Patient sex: M
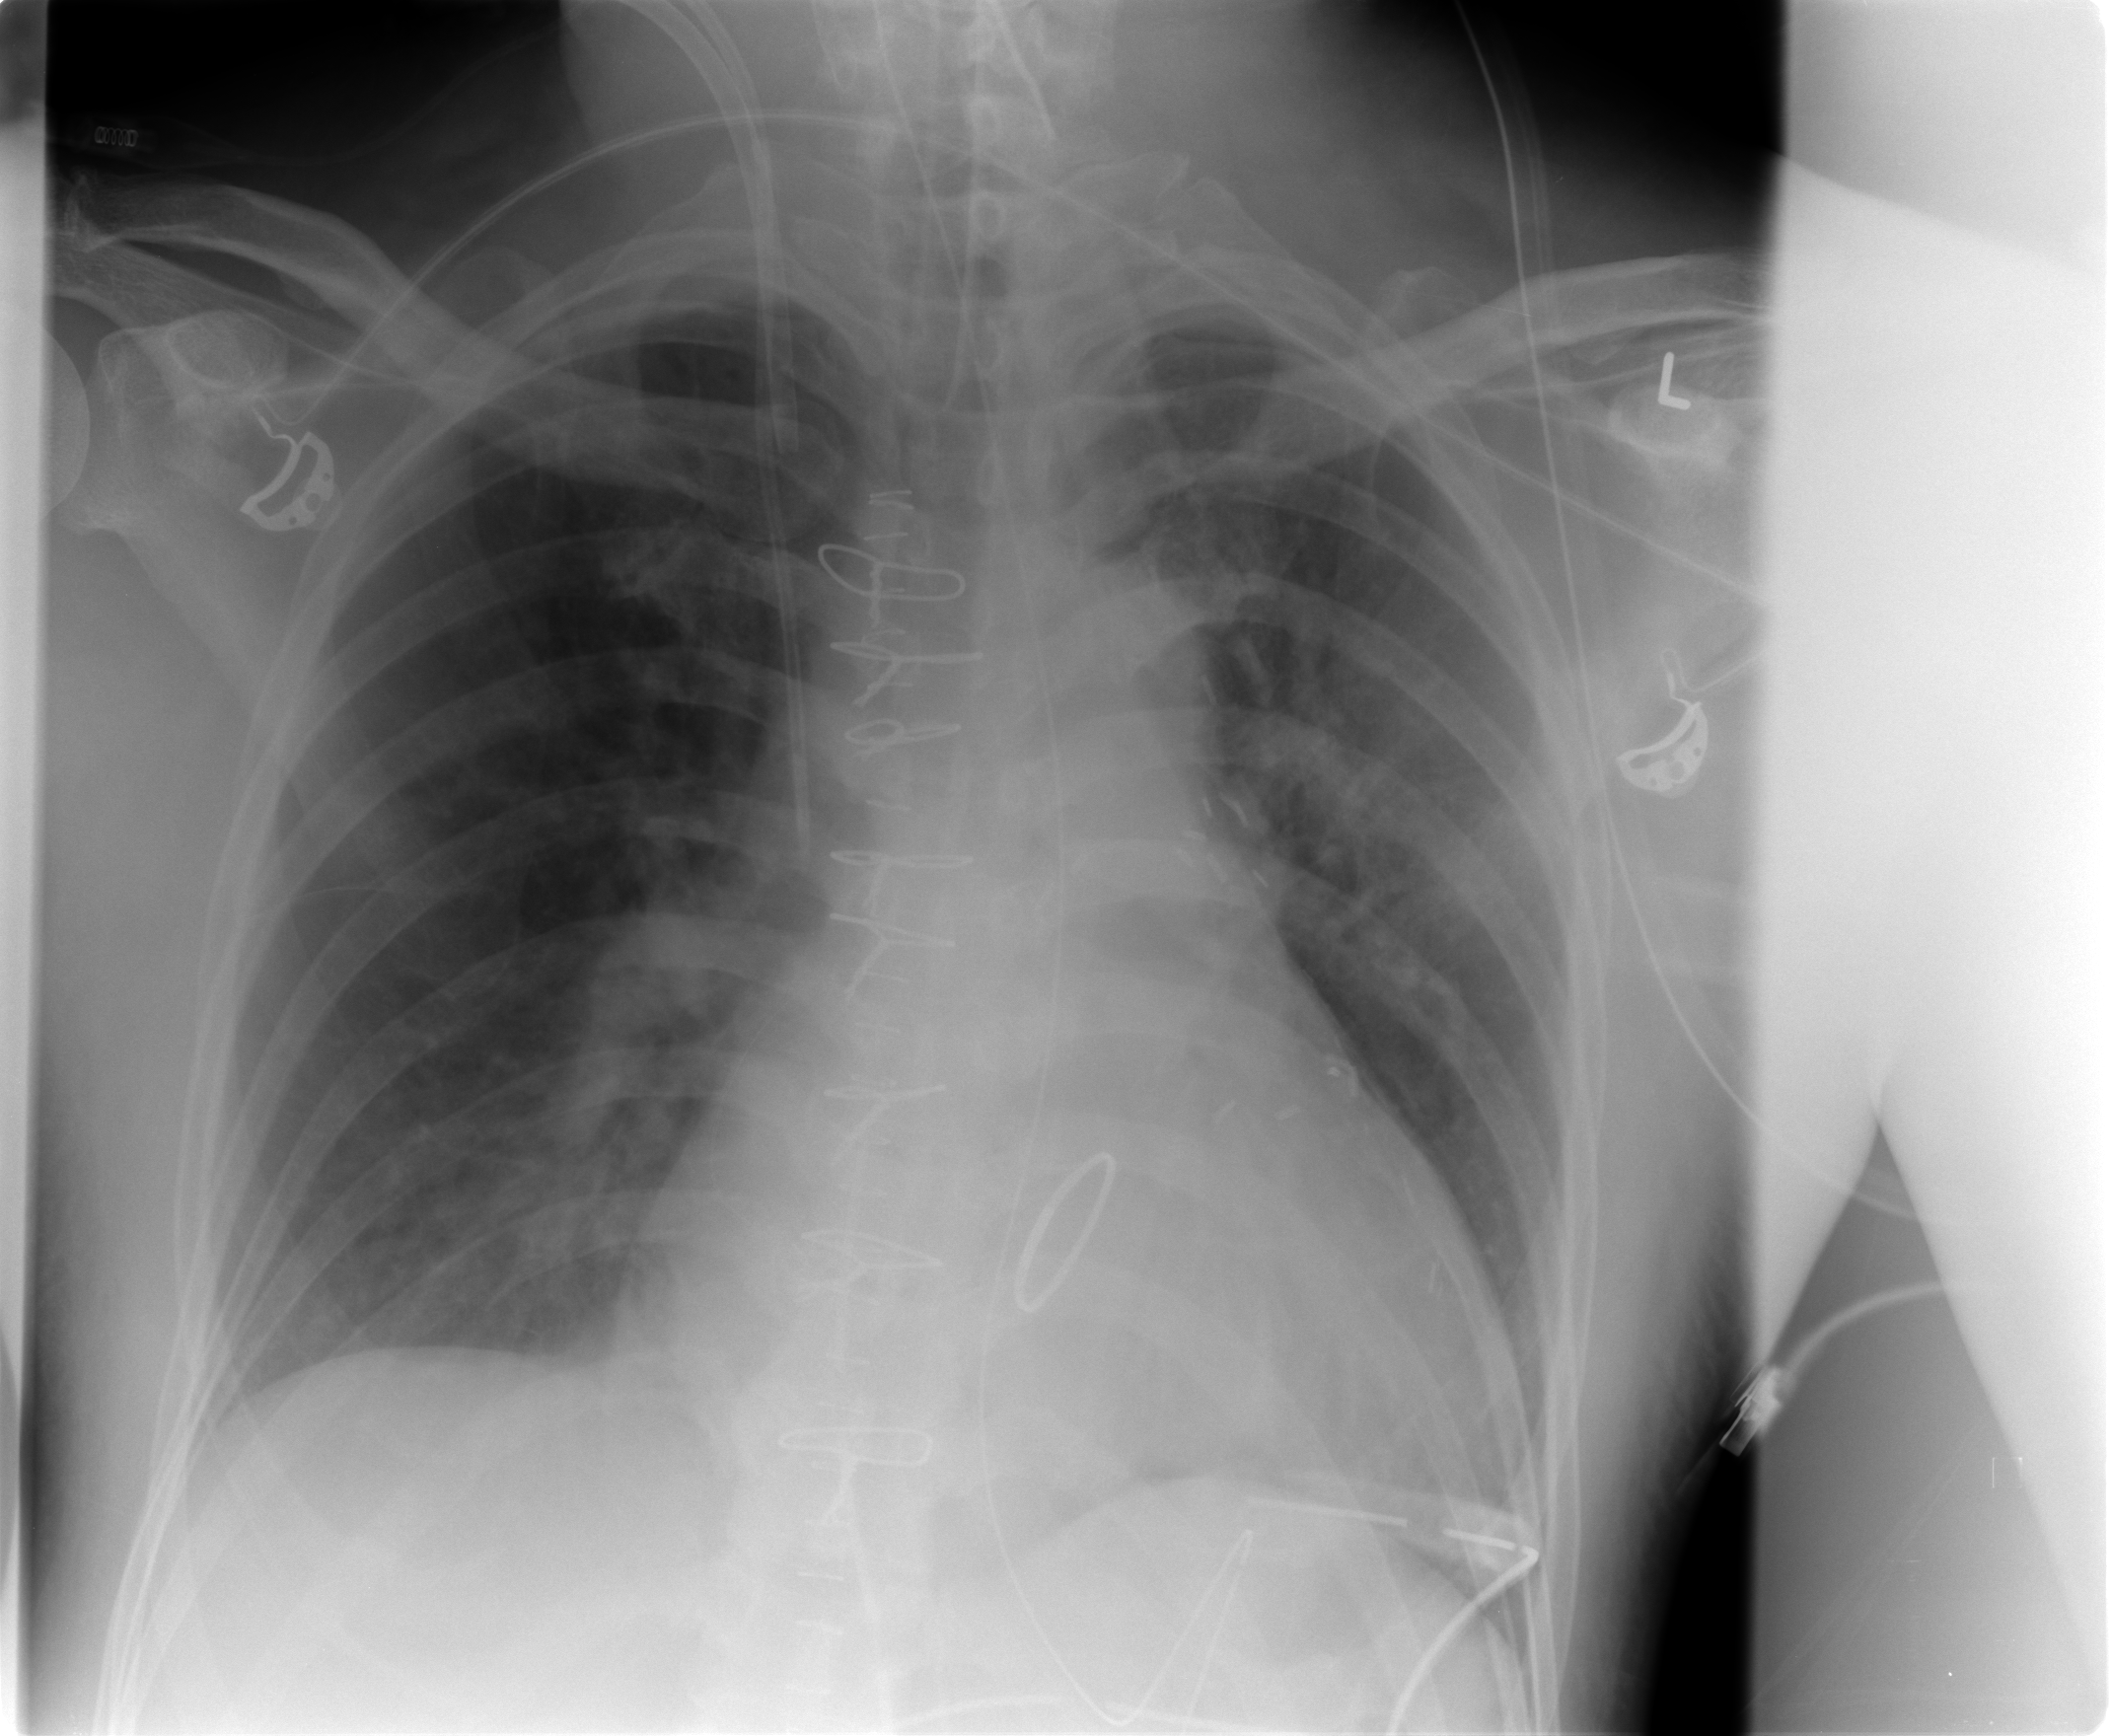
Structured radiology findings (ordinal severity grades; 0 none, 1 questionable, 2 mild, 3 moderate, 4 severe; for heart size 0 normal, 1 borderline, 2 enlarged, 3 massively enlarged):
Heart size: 2
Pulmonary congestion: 2
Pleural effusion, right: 0
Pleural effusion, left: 0
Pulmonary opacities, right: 0
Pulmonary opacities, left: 1
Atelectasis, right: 0
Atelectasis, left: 0